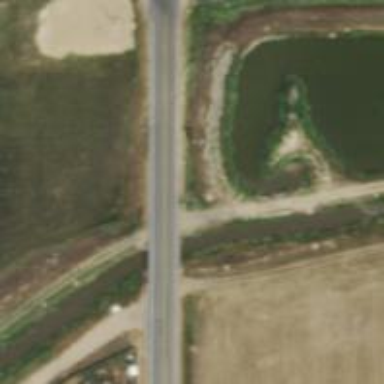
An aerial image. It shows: Tertiary road passing over bridge.